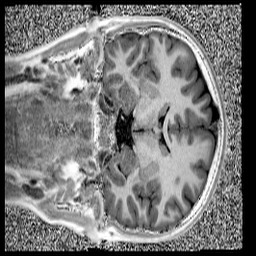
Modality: UNIT1
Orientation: coronal
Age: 11
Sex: male
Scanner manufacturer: siemens
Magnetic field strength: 3 T
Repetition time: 4 s
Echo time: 0.00303 s